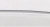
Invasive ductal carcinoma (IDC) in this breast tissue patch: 0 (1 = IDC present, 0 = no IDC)